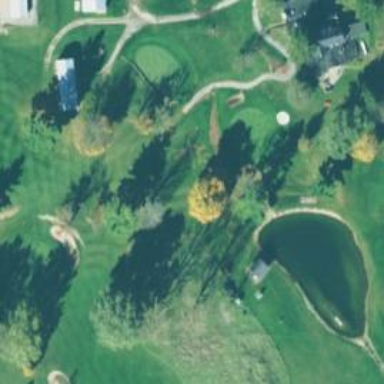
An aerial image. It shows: View of golf hole.